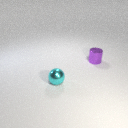
small purple metal cylinder to the right of small cyan metal sphere